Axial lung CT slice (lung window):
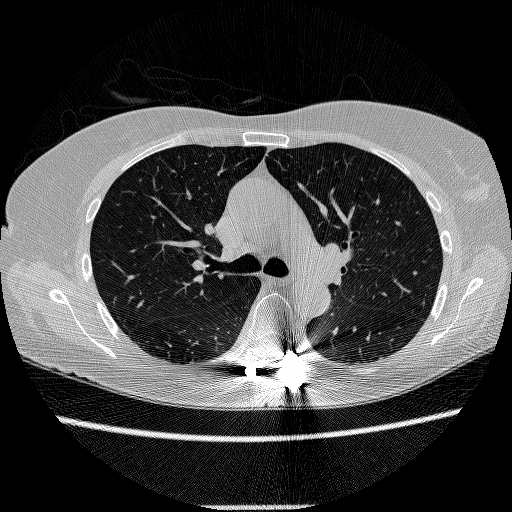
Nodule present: no